Interaction volume radius: 10 \u00c5
Interaction volume height: 20 \u00c5
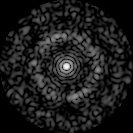
Disorder parameter: 0.8517